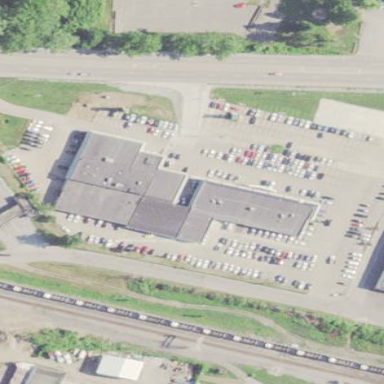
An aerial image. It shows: Car shop building.